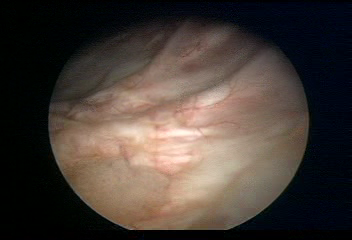
Modality: WLC
Class: Malignant
Subclass: LowGradePapillary
Lesion: L1
Stage: Ta
Morphology: Papillary
Bladder cancer association: Yes
Annotated structures: Tumor